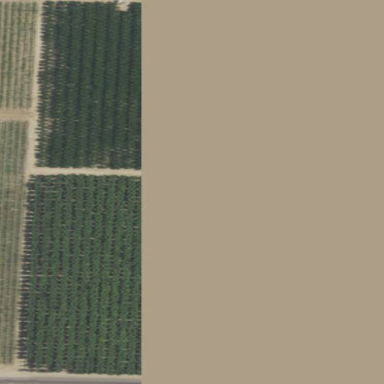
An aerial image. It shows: Orchard filled with nectarine trees.